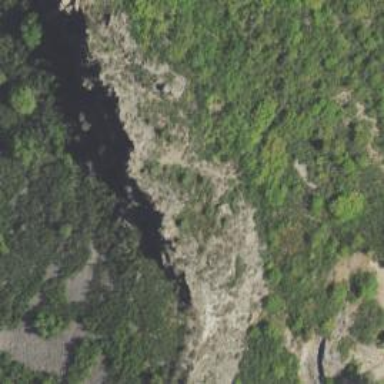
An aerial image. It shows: Natural cliff.